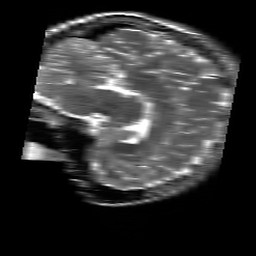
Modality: T2w
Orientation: sagittal
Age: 36
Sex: female
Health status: healthy
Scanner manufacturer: siemens
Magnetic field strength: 3 T
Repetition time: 4.01 s
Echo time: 0.116 s